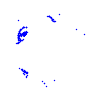
Particle: pion